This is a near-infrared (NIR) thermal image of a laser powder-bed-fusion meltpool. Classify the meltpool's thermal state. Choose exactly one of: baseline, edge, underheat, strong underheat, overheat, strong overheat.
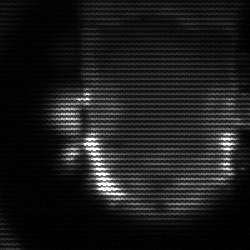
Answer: baseline